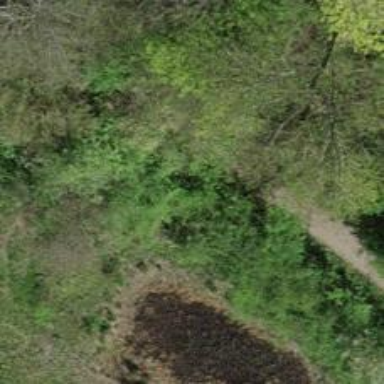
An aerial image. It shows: Unpaved path.